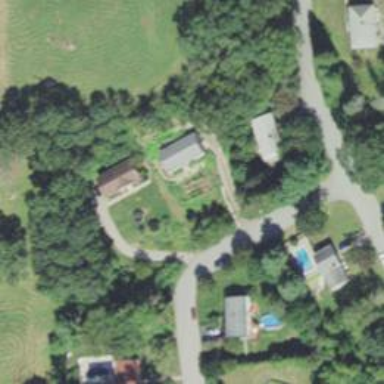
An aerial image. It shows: Residential driveway designated as service road.